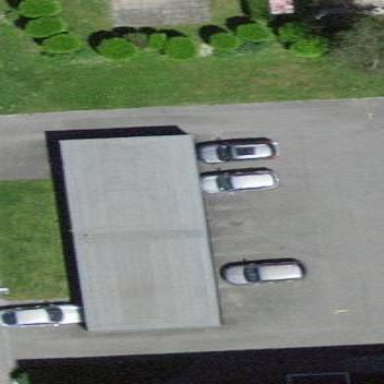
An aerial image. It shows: Flat-roofed garage.